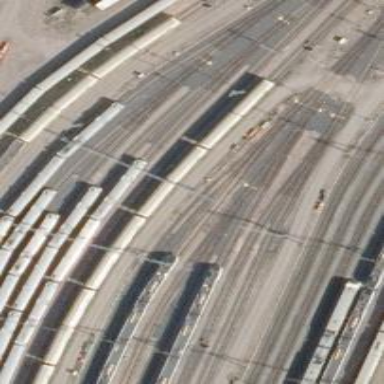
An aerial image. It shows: Railway signal.